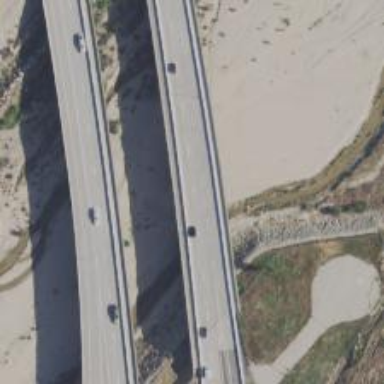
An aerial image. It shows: Bridge over motorway_link.